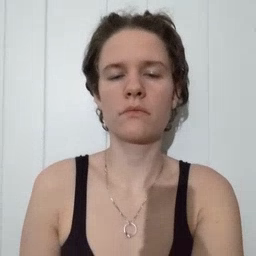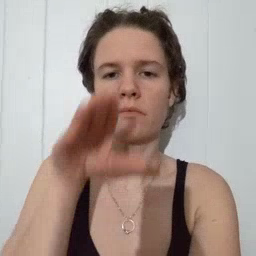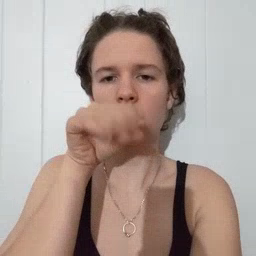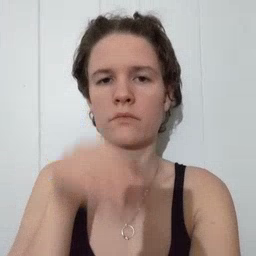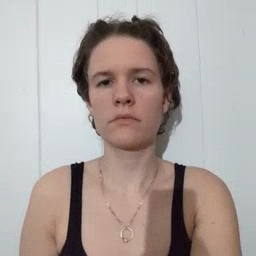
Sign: goose